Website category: sports
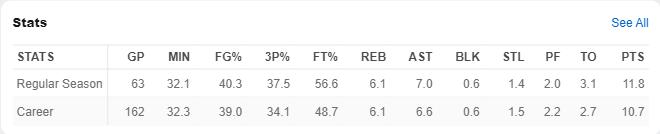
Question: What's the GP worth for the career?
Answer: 162

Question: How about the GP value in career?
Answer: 162

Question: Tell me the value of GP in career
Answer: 162

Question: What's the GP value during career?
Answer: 162

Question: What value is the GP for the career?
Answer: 162

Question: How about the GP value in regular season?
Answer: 63

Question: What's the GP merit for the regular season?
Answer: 63

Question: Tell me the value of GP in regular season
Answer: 63

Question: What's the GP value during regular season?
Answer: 63

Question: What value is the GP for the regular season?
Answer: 63

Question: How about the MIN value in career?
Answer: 32.3

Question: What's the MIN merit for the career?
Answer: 32.3

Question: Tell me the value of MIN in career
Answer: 32.3

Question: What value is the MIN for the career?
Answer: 32.3

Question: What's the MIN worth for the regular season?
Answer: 32.1

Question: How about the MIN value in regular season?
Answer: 32.1

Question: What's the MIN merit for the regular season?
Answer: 32.1

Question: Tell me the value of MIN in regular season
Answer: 32.1

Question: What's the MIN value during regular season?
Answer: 32.1

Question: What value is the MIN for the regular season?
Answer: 32.1

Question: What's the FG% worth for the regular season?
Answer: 40.3

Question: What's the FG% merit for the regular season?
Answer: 40.3

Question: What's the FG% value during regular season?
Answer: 40.3

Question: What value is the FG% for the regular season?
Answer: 40.3

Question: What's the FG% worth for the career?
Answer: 39.0

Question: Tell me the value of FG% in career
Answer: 39.0

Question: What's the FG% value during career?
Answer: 39.0

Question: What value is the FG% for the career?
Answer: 39.0

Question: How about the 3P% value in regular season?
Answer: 37.5

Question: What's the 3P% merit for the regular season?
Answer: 37.5

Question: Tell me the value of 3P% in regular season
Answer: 37.5

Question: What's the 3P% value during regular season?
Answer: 37.5

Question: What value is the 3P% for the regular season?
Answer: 37.5

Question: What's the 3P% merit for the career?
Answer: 34.1

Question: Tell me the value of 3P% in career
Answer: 34.1

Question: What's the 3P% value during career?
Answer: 34.1

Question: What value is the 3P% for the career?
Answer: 34.1

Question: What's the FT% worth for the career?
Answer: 48.7

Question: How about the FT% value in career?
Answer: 48.7

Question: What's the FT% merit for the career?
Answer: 48.7

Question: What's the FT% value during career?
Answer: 48.7

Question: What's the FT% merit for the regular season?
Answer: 56.6

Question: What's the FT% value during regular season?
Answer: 56.6

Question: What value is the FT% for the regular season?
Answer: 56.6

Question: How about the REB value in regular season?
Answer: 6.1

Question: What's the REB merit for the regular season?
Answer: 6.1

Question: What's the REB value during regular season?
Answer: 6.1

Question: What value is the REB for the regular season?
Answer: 6.1

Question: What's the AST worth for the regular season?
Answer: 7.0

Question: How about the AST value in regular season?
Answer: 7.0

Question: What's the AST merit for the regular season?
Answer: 7.0

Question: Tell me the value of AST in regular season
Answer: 7.0

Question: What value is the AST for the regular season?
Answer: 7.0

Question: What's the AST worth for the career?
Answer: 6.6

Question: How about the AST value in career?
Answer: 6.6

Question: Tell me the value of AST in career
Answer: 6.6

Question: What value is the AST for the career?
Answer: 6.6

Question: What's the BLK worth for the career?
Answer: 0.6

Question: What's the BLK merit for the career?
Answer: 0.6

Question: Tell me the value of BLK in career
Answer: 0.6

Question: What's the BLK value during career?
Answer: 0.6

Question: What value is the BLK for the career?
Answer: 0.6

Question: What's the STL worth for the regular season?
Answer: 1.4

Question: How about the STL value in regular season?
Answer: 1.4